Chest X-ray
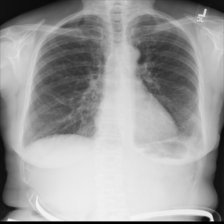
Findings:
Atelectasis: negative
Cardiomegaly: negative
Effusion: negative
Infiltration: negative
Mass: negative
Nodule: negative
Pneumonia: negative
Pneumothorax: negative
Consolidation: negative
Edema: negative
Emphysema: negative
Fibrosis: negative
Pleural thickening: negative
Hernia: negative